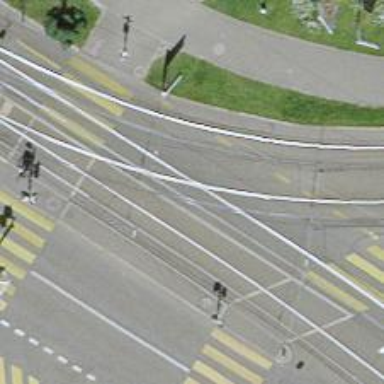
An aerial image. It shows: Railway crossing.